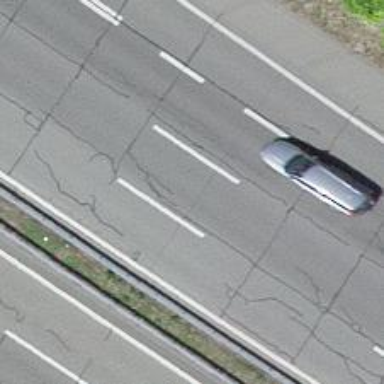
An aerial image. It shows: Asphalt motorway.